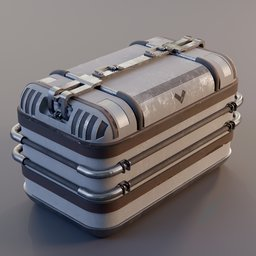
Label: tools